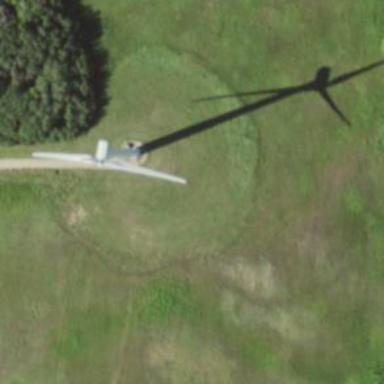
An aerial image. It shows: Wind generator in the form of horizontal axis wind turbine.